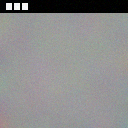
Screen state: on